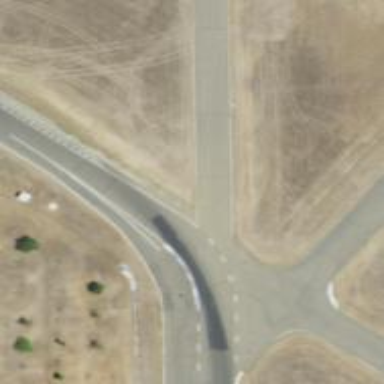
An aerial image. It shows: Motor sport raceway.